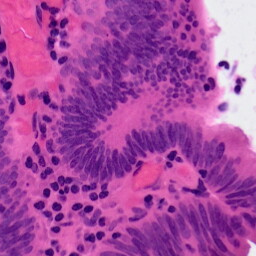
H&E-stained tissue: Colon